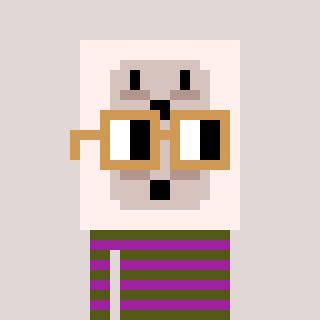
a pixel art character with square brown glasses, a outlet-shaped head and a magenta-colored body on a warm background